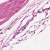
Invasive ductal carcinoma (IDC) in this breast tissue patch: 0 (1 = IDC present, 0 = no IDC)